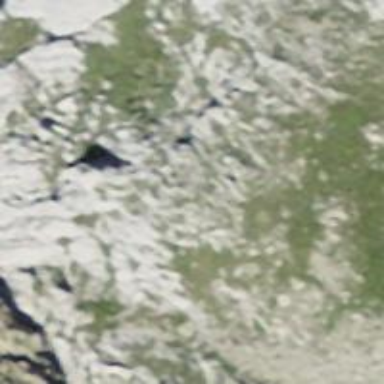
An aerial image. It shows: Cliff in nature.